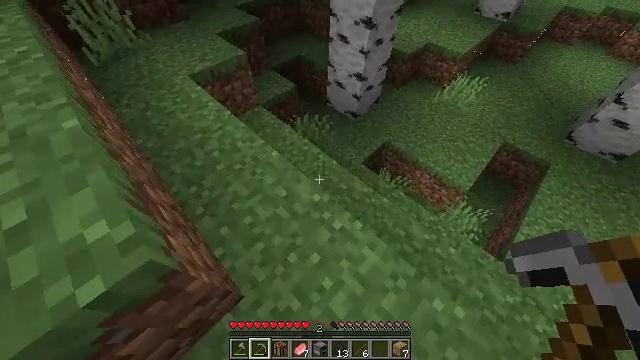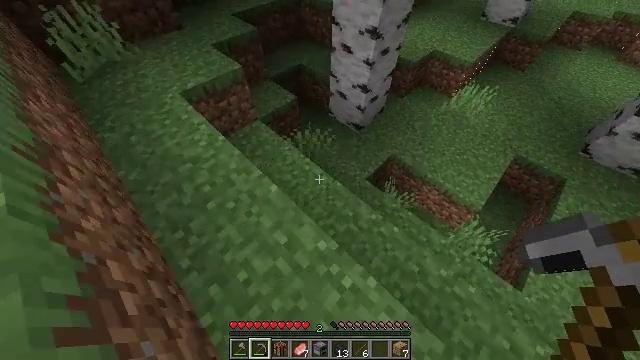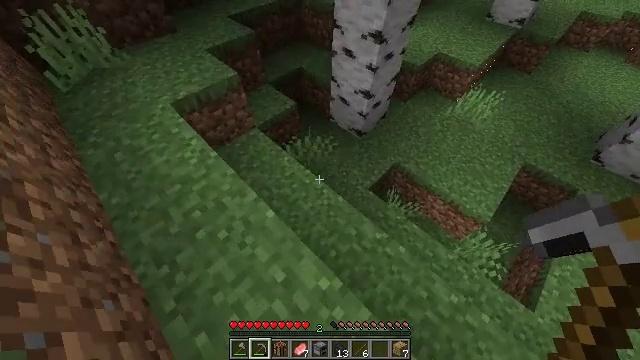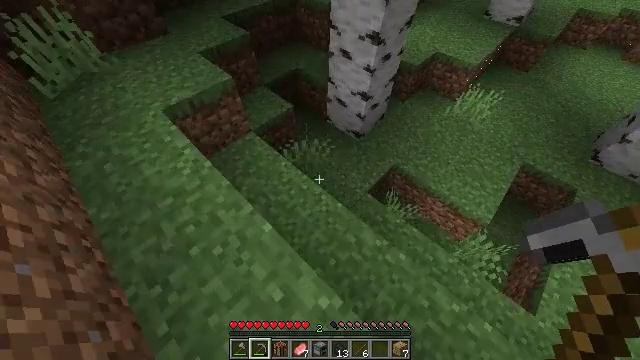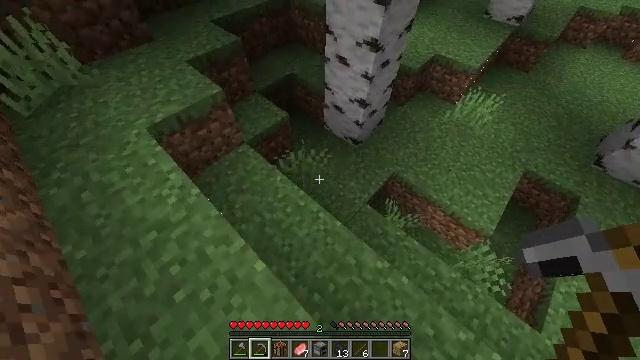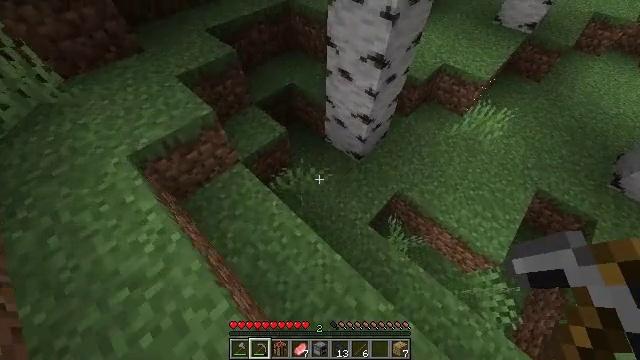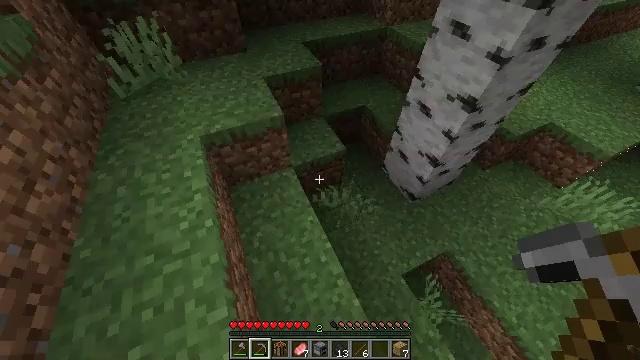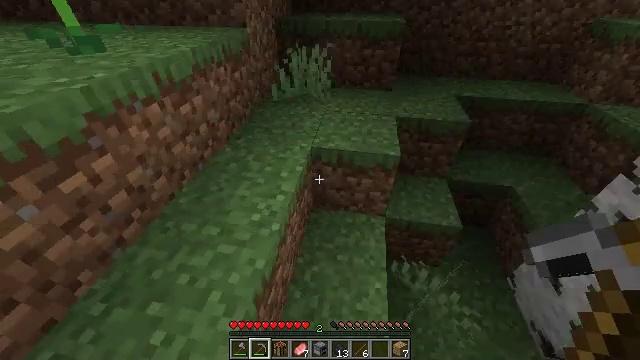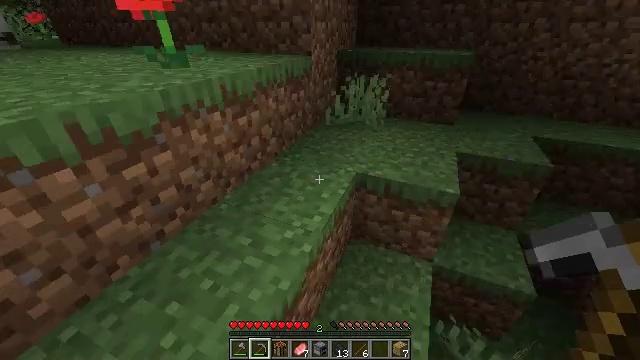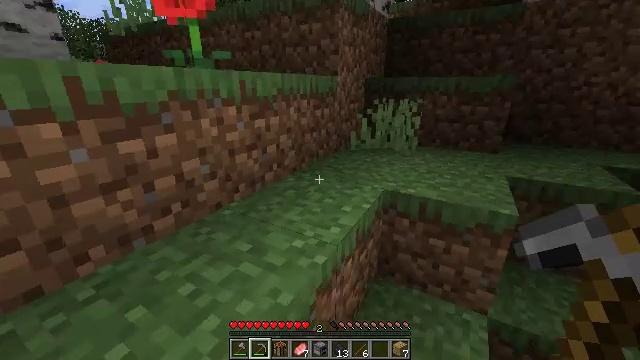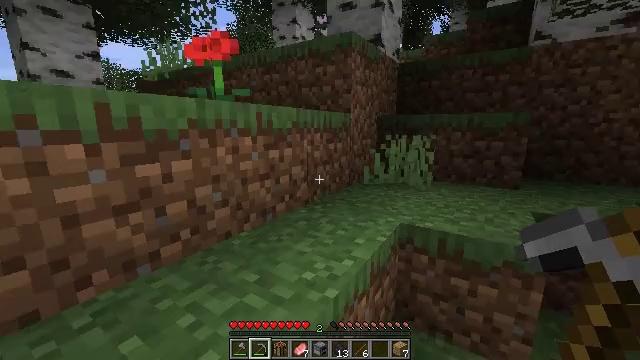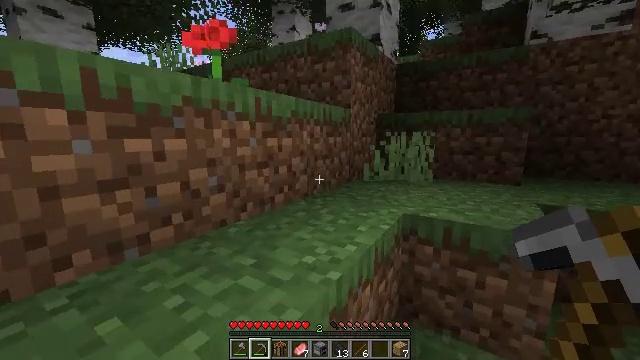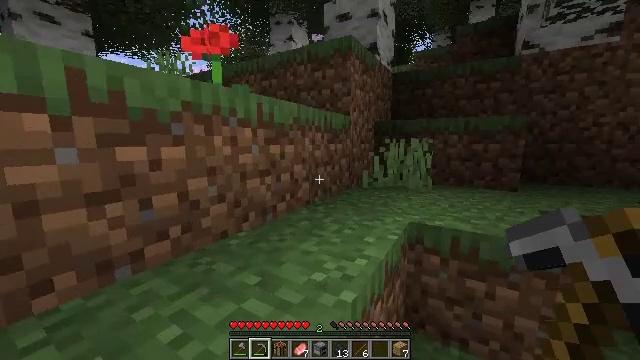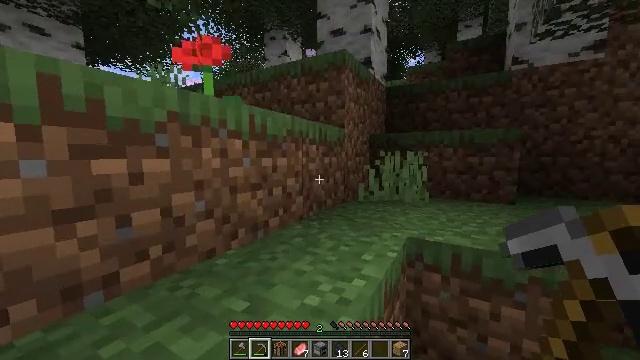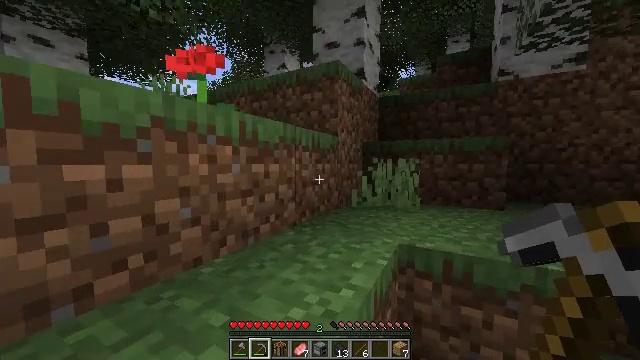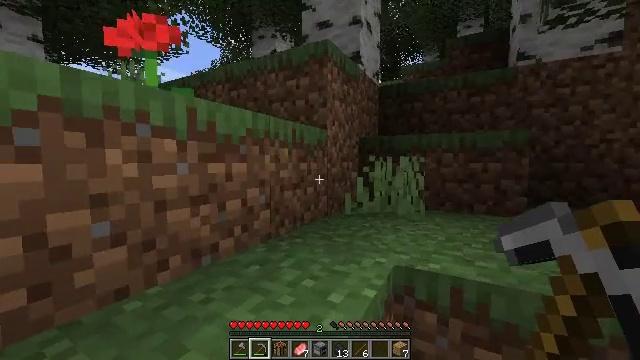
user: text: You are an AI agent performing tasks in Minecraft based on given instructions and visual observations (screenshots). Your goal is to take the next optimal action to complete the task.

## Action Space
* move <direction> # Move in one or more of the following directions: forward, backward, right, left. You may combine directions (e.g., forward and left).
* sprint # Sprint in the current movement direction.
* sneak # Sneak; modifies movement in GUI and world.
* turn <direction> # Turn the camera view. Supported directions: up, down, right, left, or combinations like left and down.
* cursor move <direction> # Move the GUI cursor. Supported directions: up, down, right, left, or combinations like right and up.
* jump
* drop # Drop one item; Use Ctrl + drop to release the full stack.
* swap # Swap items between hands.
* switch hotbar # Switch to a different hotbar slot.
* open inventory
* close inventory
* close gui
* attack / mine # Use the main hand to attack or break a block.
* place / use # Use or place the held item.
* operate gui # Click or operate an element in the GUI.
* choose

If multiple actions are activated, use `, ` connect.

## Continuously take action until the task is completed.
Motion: motion action
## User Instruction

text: Remove birch leaves from trees.
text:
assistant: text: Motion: move forward, sprint
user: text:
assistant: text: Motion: move forward, sprint
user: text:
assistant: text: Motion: move forward, sprint
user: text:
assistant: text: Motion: move forward, sprint, turn right
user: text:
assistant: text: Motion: move forward, sprint
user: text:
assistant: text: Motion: turn left and up
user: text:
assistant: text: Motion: move left, turn left and up
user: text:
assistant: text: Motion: move left, turn left and up
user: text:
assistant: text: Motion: move left, sprint, turn left and up
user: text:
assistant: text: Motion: move forward and move left, sprint, turn left and up
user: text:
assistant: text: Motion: move forward and move left, sprint, turn up
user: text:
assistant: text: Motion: move forward and move left, sprint, turn right and up
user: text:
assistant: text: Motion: move forward, sprint, turn right and up
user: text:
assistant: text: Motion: move forward, sprint, turn up
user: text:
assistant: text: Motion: move forward, sprint
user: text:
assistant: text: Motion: move forward, sprint
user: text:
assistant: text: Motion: move forward, sprint, turn left and up, jump
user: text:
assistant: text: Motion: move forward, sprint, turn left and up, jump
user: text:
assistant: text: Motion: move forward, sprint, turn left, jump
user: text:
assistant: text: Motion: move forward, sprint, turn left and down, jump
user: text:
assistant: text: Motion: move forward and move left, sprint, turn left, jump
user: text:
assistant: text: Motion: move forward and move left, sprint, turn left
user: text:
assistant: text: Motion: move forward and move left, sprint
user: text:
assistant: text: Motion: move forward and move left, sprint, jump
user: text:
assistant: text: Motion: move forward and move left, sprint, jump
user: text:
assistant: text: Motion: move forward, sprint, jump
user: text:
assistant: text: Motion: move forward, sprint, jump
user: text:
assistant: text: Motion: move forward, sprint, jump
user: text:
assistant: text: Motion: move forward, sprint
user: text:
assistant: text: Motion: move forward, sprint